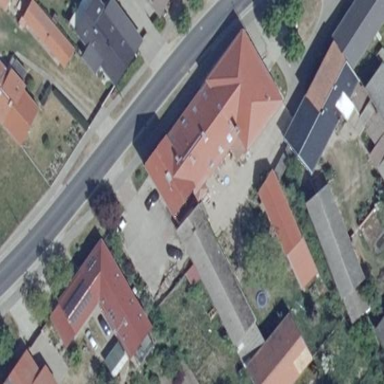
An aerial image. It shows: Residential building with red roof.